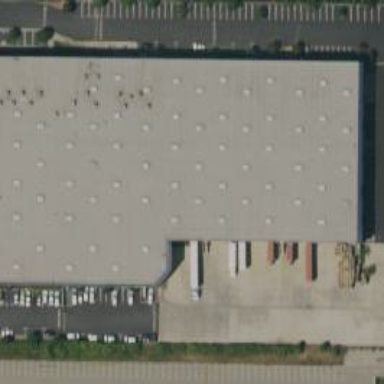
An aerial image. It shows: Warehouse building.